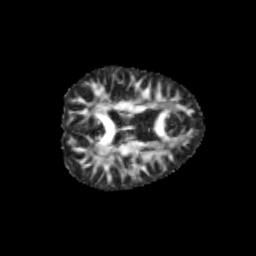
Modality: FA
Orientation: axial
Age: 11
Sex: female
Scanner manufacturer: siemens
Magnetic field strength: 3 T
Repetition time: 3.8 s
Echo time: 0.07 s